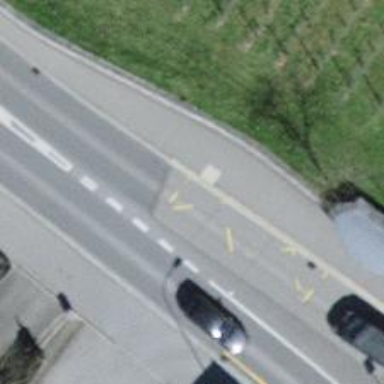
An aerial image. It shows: Bus stop with shelter. It is platform for public transport.